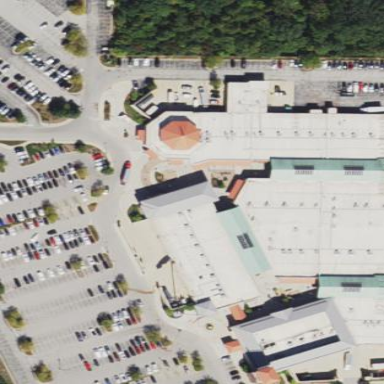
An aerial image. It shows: Retail building that serves as mall.